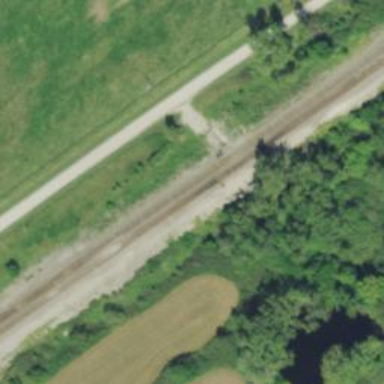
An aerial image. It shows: Railway crossover.